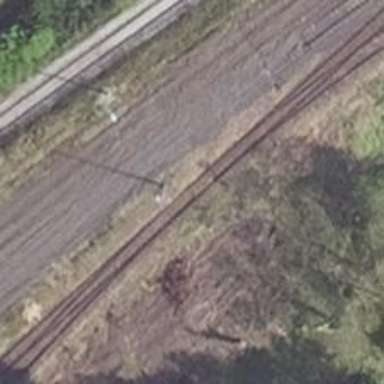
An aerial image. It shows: Railway switch.